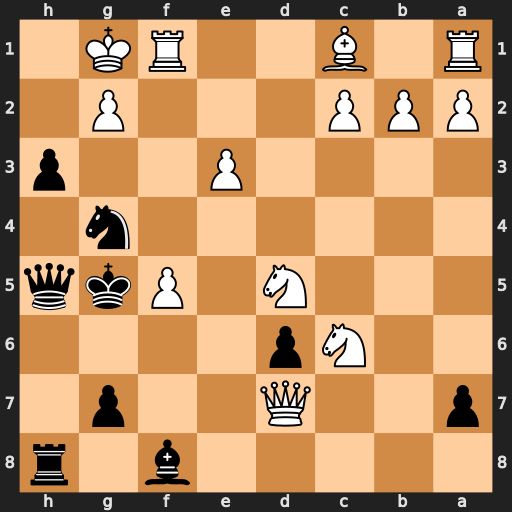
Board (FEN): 5b1r/p2Q2p1/2Np4/3N1Pkq/6n1/4P2p/PPP3P1/R1B2RK1
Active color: b
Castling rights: -
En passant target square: -
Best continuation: h2+ Kh1 Nf2+ Rxf2 Qd1+ Rf1 Qxf1#